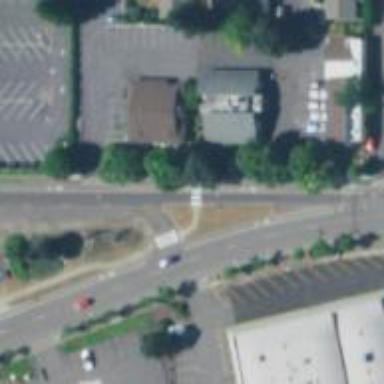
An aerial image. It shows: Marked road crossing.